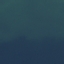
Land use / land cover class: SeaLake